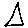
Label: triangle